Interaction volume radius: 5 \u00c5
Interaction volume height: 50 \u00c5
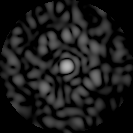
Disorder parameter: 0.8277